Question: I want to change the circle radius dependent on the slider position
I created both individually.
while apply the circle method to the the Progress bar.
facing error.
Actually I call the Progress-Bar(Seek Bar) with
'''
setContentView(R.layout.main);
'''
and for drawing circle as you know I have to used 'setContentView(demoview);'
: I want to merge both layout as display into image.
I didn't have idea will it possible or not?
Any guidance,tutorial appreciable.
Thanks for give your valuable time for my query.
Hope you have solution.

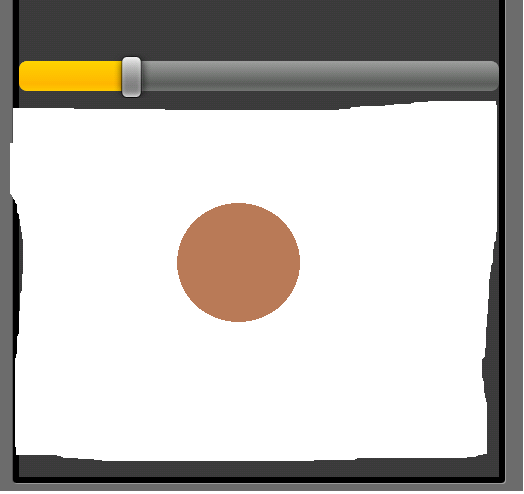
Answer: Check this out..
I am not using android seekbar, instead i am drawing a similar seekbar on canvas..
Check if this code can help u..
'''
package com.test;
import android.content.Context;
import android.graphics.Canvas;
import android.graphics.Color;
import android.graphics.Paint;
import android.util.AttributeSet;
import android.view.MotionEvent;
import android.view.View;
import android.view.View.OnTouchListener;
public class SampleComp extends View implements OnTouchListener {
private Paint paint = null;
private int width = 0;
private int height = 0;
private int barStartX = 20;
private int barStartY = 20;
private int barEndX;
private int barEndY = 30;
private int radius;
private int heightAvailableForCircle;
private int widthAvailableForCircle;
private int maxRadius;
private int totalSeekBarLength;
private int currentSeekBarLength = 10;
private int whatPercentOfSeekBarIsSelected = 50;
public SampleComp(Context context) {
super(context);
paint = new Paint();
paint.setAntiAlias(true);
setOnTouchListener(this);
}
public SampleComp(Context context, AttributeSet attrs) {
super(context, attrs);
paint = new Paint();
paint.setAntiAlias(true);
}
public SampleComp(Context context, AttributeSet attrs, int defStyle) {
super(context, attrs, defStyle);
paint = new Paint();
paint.setAntiAlias(true);
}
@Override
public void onDraw(Canvas canvas){
barEndX = getWidth() - 20;
paint.setColor(Color.WHITE);
setWidth(canvas.getWidth());
setHeight(canvas.getHeight());
setHeightAvailableForCircle(getViewHeight() - barEndY);
setWidthAvailableForCircle(getViewWidth() - 40);
System.out.println("heightAvailableForCircle: "+getAvailableHeightForCircle());
System.out.println("widthAvailableForCircle: "+getWidthAvailableForCircle());
totalSeekBarLength = barEndX - barStartX;
System.out.println("SEEK LEN: "+totalSeekBarLength);
canvas.drawRect(barStartX, barStartY, barEndX, barEndY, paint);
paint.setColor(Color.BLUE);
setMaxRadius(heightAvailableForCircle, widthAvailableForCircle);
whatPercentOfSeekBarIsSelected = getSelectedSeekBarPercentage(totalSeekBarLength,getCurrentSeekBarLenghtSelected());
System.out.println("whatPercentOfSeekBarIsSelected: "+whatPercentOfSeekBarIsSelected);
System.out.println("!!!!!: "+canvas.getWidth());
System.out.println("@@@@: "+getViewWidth());
System.out.println("^^^^^^^^^************: "+ (whatPercentOfSeekBarIsSelected * (getViewWidth() - 40)) / 100);
canvas.drawRect(barStartX, barStartY, ( (whatPercentOfSeekBarIsSelected * (getViewWidth() - 40)) / 100) + 20,
barEndY, paint);
paint.setColor(Color.GRAY);
setRadius(whatPercentOfSeekBarIsSelected);
canvas.drawCircle( (canvas.getWidth())/2, (canvas.getHeight() - 30)/2, radius, paint);
}
private void setRadius(int per){
this.radius = (getMaxRadius() * per)/100;
}
private int getSelectedSeekBarPercentage(int total, int current){
int per = 0;
per = ( (current * 100) / total);
return per;
}
private void setRadius(int total, int current){
System.out.println("total: "+total);
System.out.println("current: "+current);
this.radius = ( ( (getMaxRadius()/2) * current) / 100);
System.out.println("radius: "+this.radius);
}
private void setMaxRadius(int h, int w){
this.maxRadius = h < w ? h/2 : w/2 ;
}
private int getMaxRadius(){
return this.maxRadius;
}
private void setWidth(int w){
this.width = w;
}
private void setHeight(int h){
this.height = h;
}
private int getViewWidth(){
return this.width;
}
private int getViewHeight() {
return this.height;
}
private void setHeightAvailableForCircle(int availableHeightForCircle){
this.heightAvailableForCircle = availableHeightForCircle;
}
private int getAvailableHeightForCircle(){
return this.heightAvailableForCircle;
}
private void setWidthAvailableForCircle(int wid){
this.widthAvailableForCircle = wid;
}
private int getWidthAvailableForCircle(){
return this.widthAvailableForCircle;
}
private void setCurrentSeekBarLength(int x){
this.currentSeekBarLength = x;
}
private int getCurrentSeekBarLenghtSelected(){
return this.currentSeekBarLength;
}
@Override
public boolean onTouch(View v, MotionEvent event) {
int x = (int) event.getX();
int y = (int) event.getY();
System.out.println("x: "+x);
System.out.println("y: "+y);
if(x >= 10 && x<= barEndX && y >= 10 && y <= 30){
System.out.println("TRUE");
setCurrentSeekBarLength(x - 20);
invalidate();
}
return false;
}
}
'''
And this is my Activity class:
'''
package com.test;
import android.app.Activity;
import android.graphics.Bitmap;
import android.graphics.Bitmap.Config;
import android.graphics.Canvas;
import android.graphics.Paint;
import android.graphics.drawable.BitmapDrawable;
import android.os.Bundle;
import android.widget.ImageView;
public class SampleActivity extends Activity {
@Override
public void onCreate(Bundle savedInstanceState) {
super.onCreate(savedInstanceState);
setContentView(new SampleComp(this));
}
}
'''